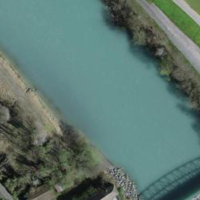
EUNIS habitat code: 15
Species observed at this site:
Corvus corax